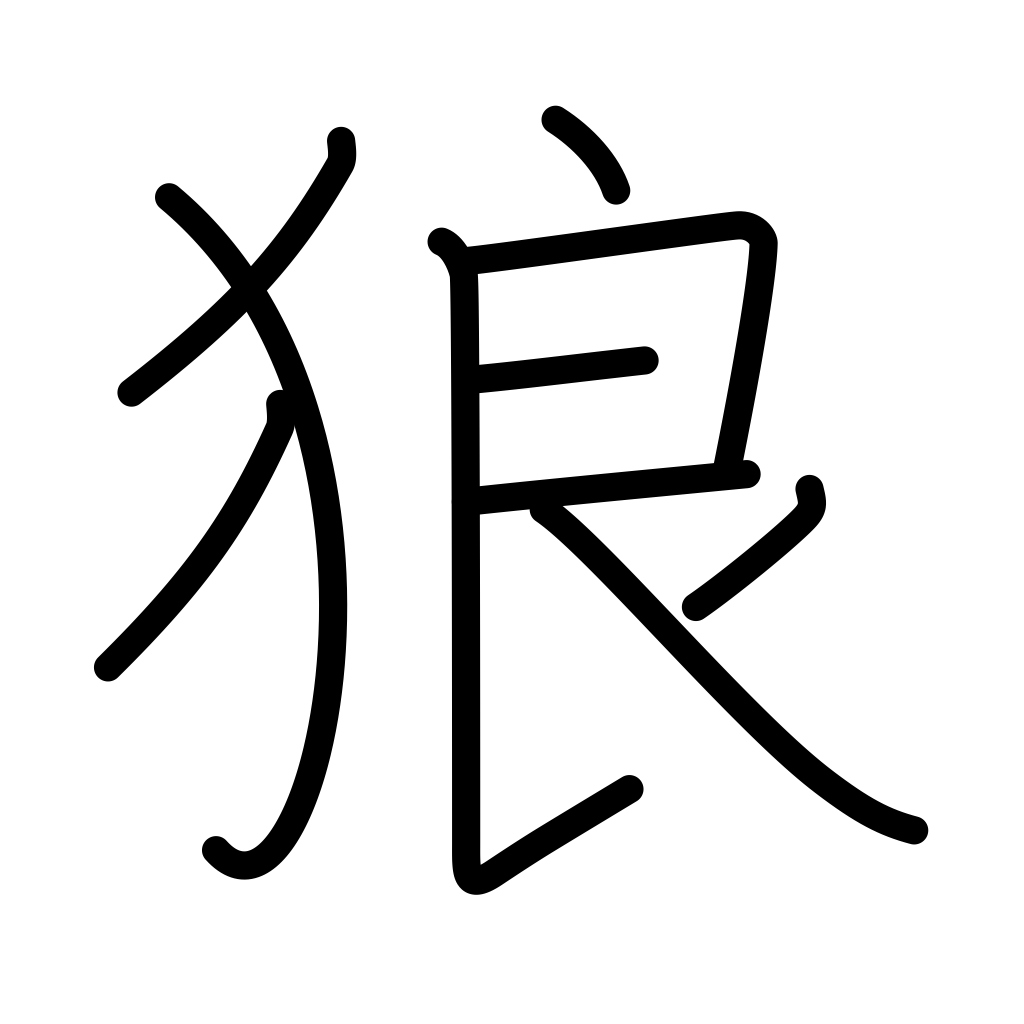
Meaning: wolf